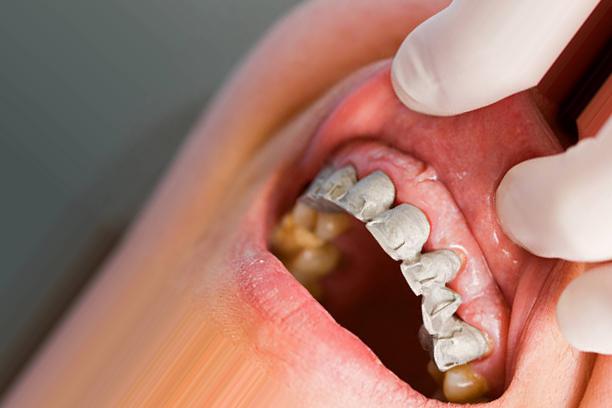
Condition: Tooth Discoloration